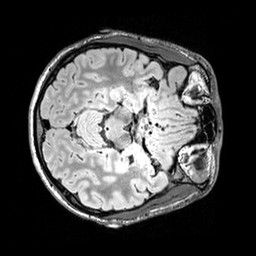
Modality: FLAIR
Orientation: axial
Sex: male
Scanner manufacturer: siemens
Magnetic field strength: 3 T
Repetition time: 5 s
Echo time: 0.395 s